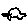
Label: car